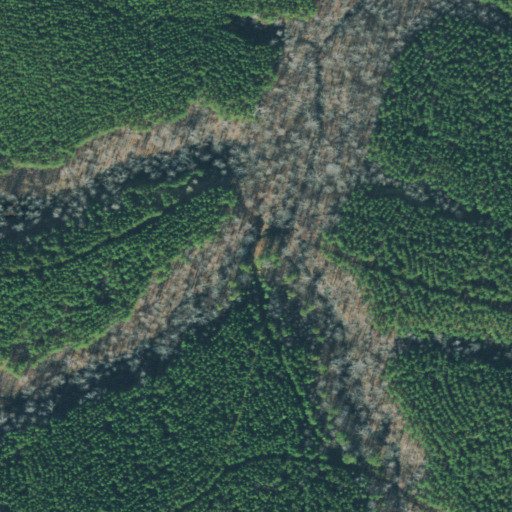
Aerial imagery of valley in Tennessee named Mill Hollow containing evergreen forest, mixed forest, and deciduous forest